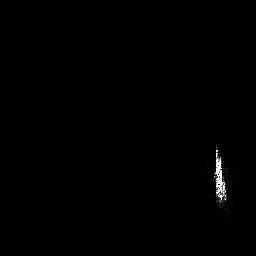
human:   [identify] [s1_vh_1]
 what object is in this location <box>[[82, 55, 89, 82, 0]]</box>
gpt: <ref>1 medium ship at the right</ref>